Question:
I wanted my page to have a behavior like in the image.
The 100% box has the height of the browser screen and the auto box has a min-height, let's say 100px, so, what I like is to the auto box to increase/decrease and if its height is lower than 100px, then create the scroll bar IN the auto box and NOT the browser (as in the image).
<URL>
The problem is that when you resize down the windows, the scroll bar appears because the --div class="content"-- doesn't seem to decrease.
Sorry if my english is not good enough.
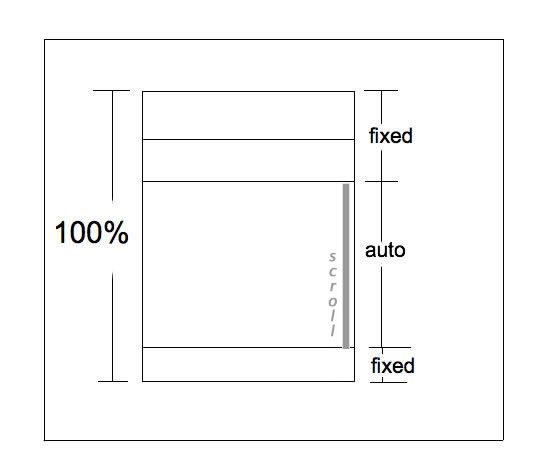
Answer: You can specify the height of the elements in percentages of the screen. Then give your content area 'overflow: auto;'
Another option, since the heights on your headers and footer seem to be static is to set the content to be 'position:absolute; top: totalOfHeadersHeight; bottom: footerHeight; overflow: auto;' It will then give you the content area as filling the screen with it's own separate scroll area.